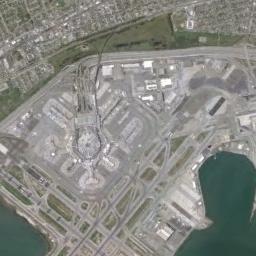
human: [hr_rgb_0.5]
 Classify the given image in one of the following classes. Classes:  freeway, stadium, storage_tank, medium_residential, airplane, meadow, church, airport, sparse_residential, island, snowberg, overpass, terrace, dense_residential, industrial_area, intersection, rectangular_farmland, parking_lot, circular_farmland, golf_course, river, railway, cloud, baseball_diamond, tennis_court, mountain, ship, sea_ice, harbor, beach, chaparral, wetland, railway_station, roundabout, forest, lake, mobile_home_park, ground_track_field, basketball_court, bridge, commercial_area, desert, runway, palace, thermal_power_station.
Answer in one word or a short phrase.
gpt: airport